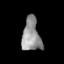
Tissue: prostate
Cell type: Myeloid cells
Senescence score: 0.2971
Nuclear area (px): 596
Mean DAPI intensity: 148.609